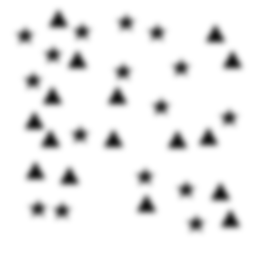
Squares: 0
Triangles: 16
Stars: 16
Total shapes: 32